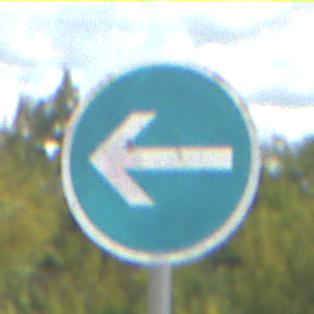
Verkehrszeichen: VorgeschriebeneFahrtrichtungHierLinks
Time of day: Midday
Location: Outdoor (Suburban)
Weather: PartlyCloudy
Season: Summer
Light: Natural